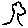
Label: tree